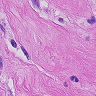
Metastatic tissue present: yes